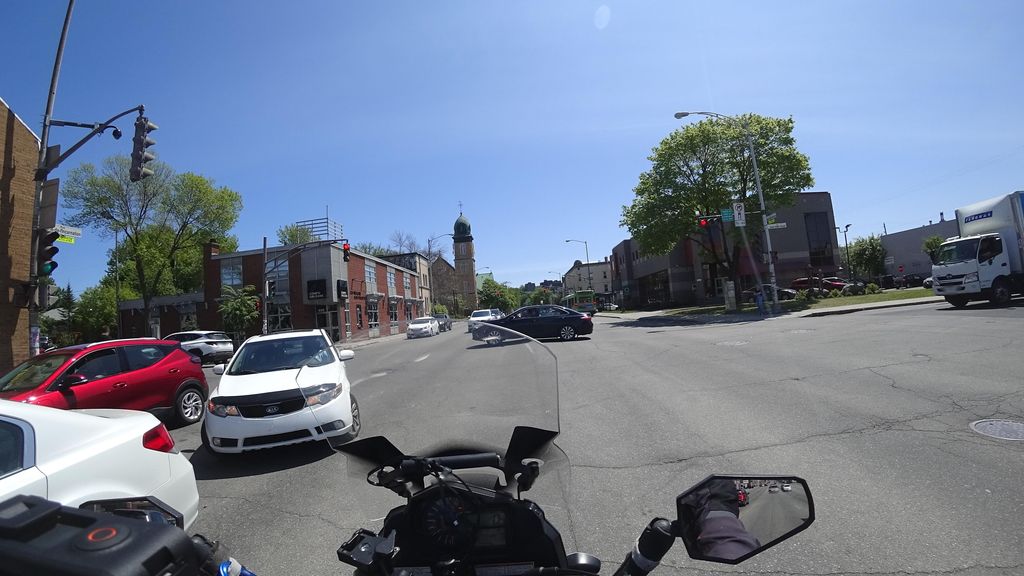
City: quebec_city